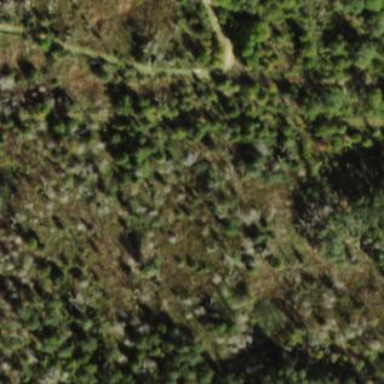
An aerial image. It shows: Patch of scrub vegetation.